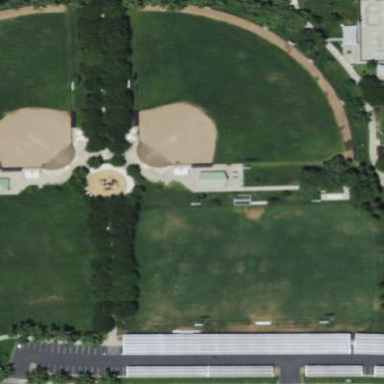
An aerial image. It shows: Baseball pitch for leisure land.